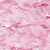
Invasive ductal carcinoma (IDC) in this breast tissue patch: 0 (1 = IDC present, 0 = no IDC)